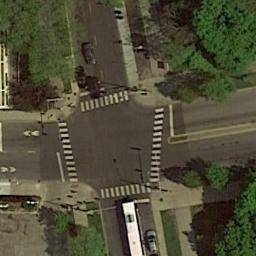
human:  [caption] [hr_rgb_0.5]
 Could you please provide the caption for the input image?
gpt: There are many cars in the open space near the intersection .

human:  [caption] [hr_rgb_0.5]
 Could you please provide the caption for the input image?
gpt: There are several moving vehicles on the road at the intersection, And there are many trees around the intersection .

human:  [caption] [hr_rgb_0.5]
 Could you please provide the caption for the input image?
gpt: There is no traffic above the intersection .

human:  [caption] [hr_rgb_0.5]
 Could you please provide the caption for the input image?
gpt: An intersection with normal traffic is between some green areas .

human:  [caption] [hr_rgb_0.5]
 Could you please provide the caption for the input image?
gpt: There are some green trees around the intersection .